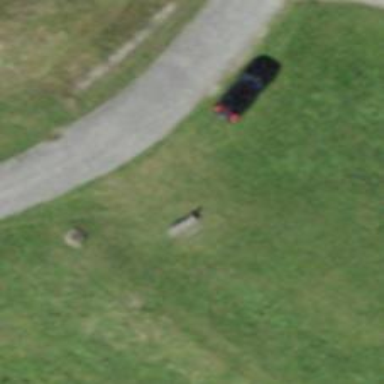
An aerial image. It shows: Bench for seating.